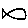
Label: fish